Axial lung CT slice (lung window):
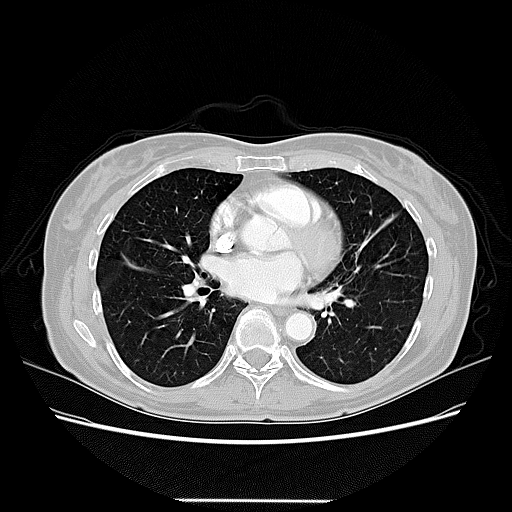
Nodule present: no